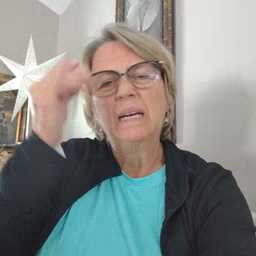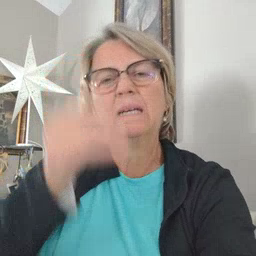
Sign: think